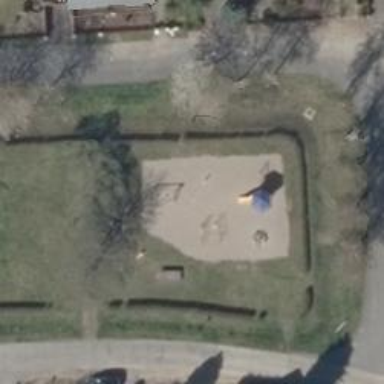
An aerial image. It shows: Playground area for leisure activities on the land.